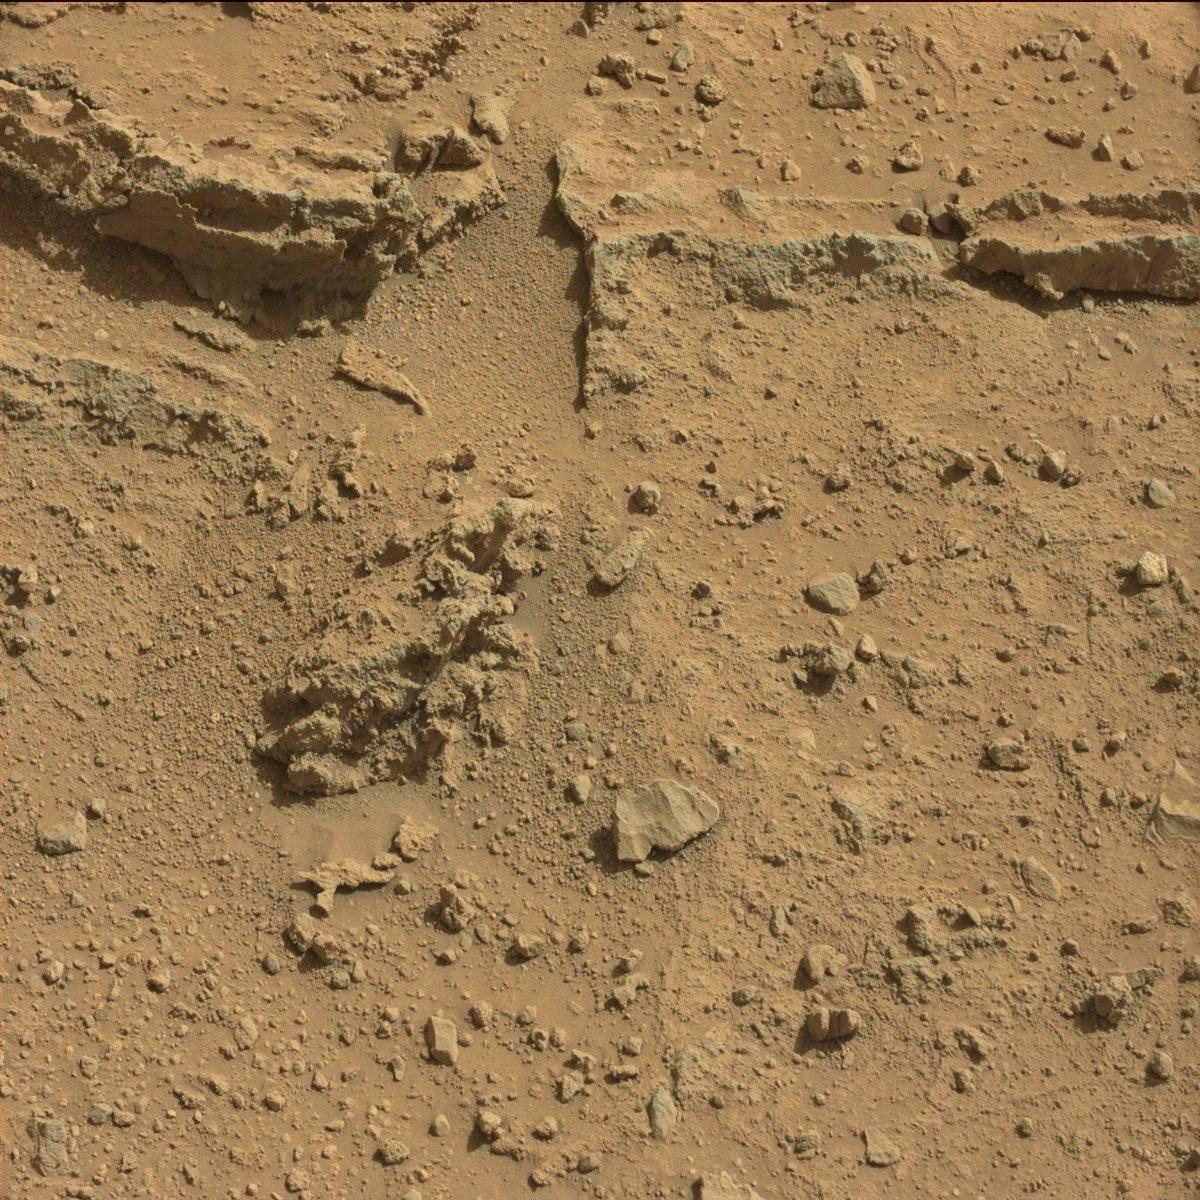
Terrain classes present: Bedrock, Rock, Sand / Soil